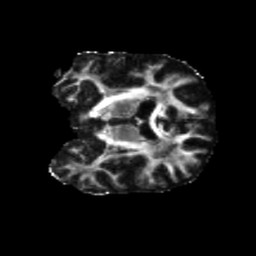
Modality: FA
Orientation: coronal
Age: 70
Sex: male
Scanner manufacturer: siemens
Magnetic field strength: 3 T
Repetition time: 5.25 s
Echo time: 0.08 s